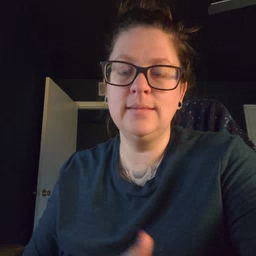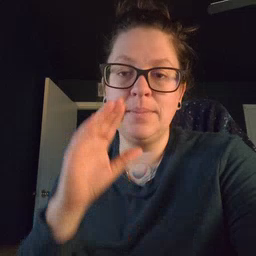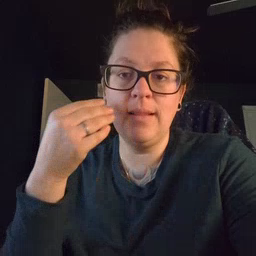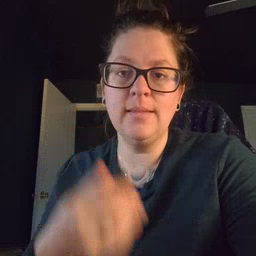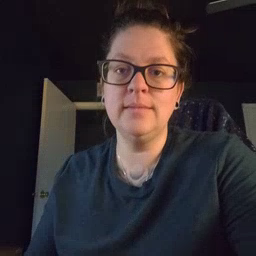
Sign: smile